Question: How i can do a UIView animation like a radar?
I already have a UIView with the circles created with drawrect, but how i can create a line, doing a clock animation?
Like the image below :

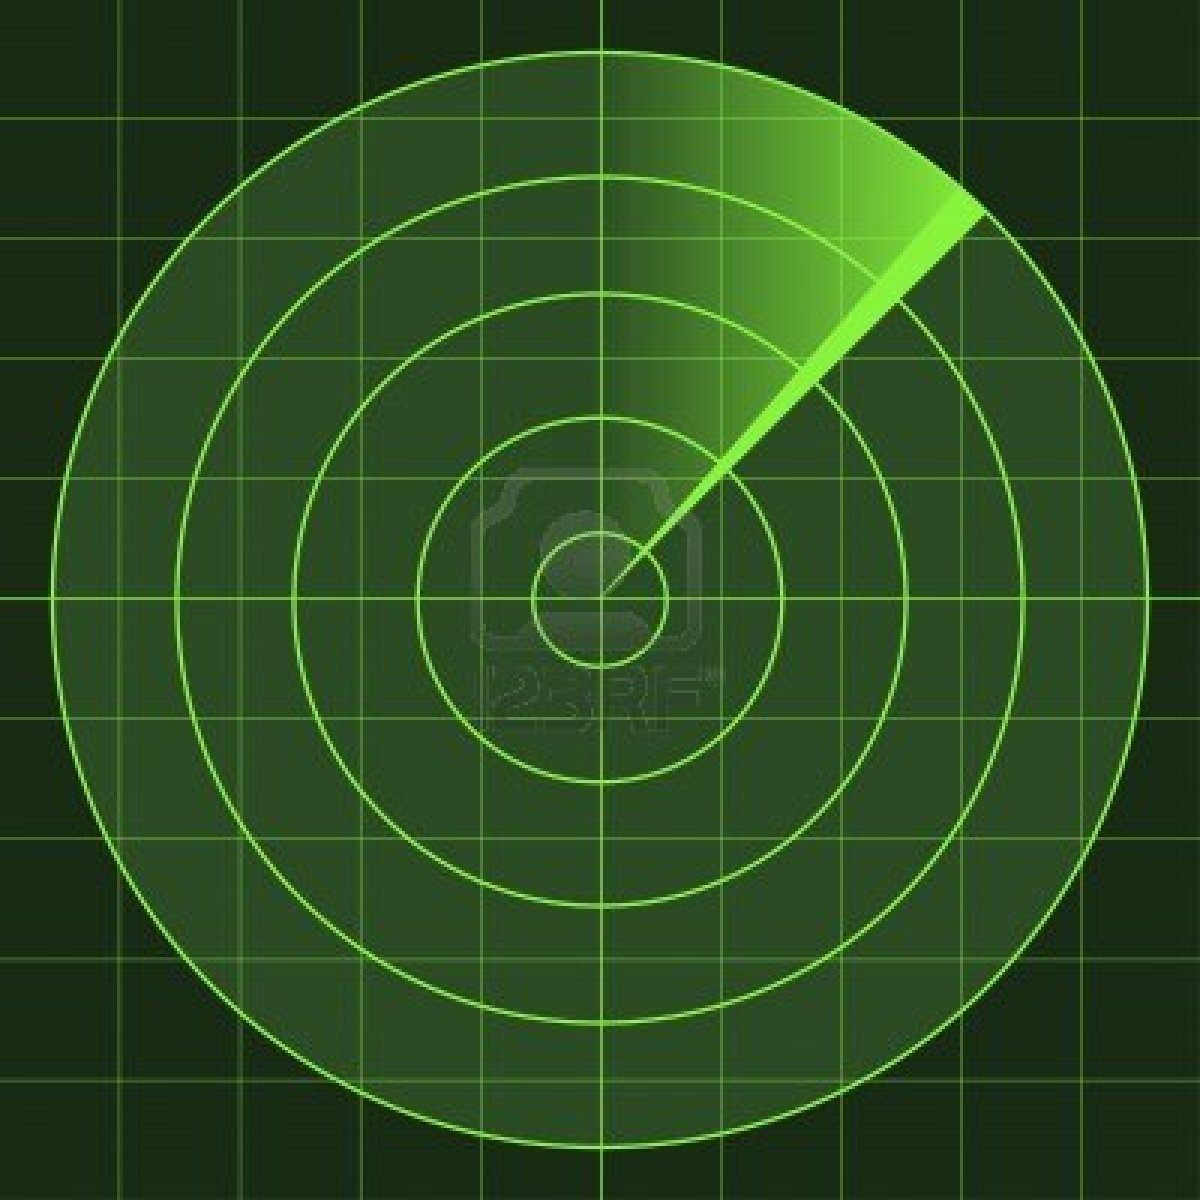
Answer: If you are already having all these images then you only require one radar line animation.
You can rotate radar line using this code:
'''
- (void) startAnimation {
CABasicAnimation *radarHand;
radarHand = [CABasicAnimation animationWithKeyPath:@"transform.rotation"];
radarHand.fromValue = [NSNumber numberWithFloat:fromAngle+M_PI];
radarHand.byValue = [NSNumber numberWithFloat:((360*M_PI)/180)];
radarHand.duration = 60.0f;
radarHand.repeatCount = HUGE_VALF;
}
'''
(Guess radar line - semi transparent image is also there with you.)
Hope this will help you.